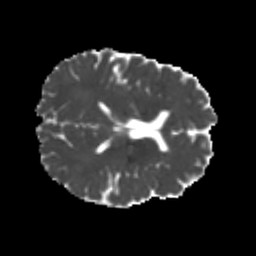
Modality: MD
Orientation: axial
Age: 24
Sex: male
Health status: healthy
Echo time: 0.074 s